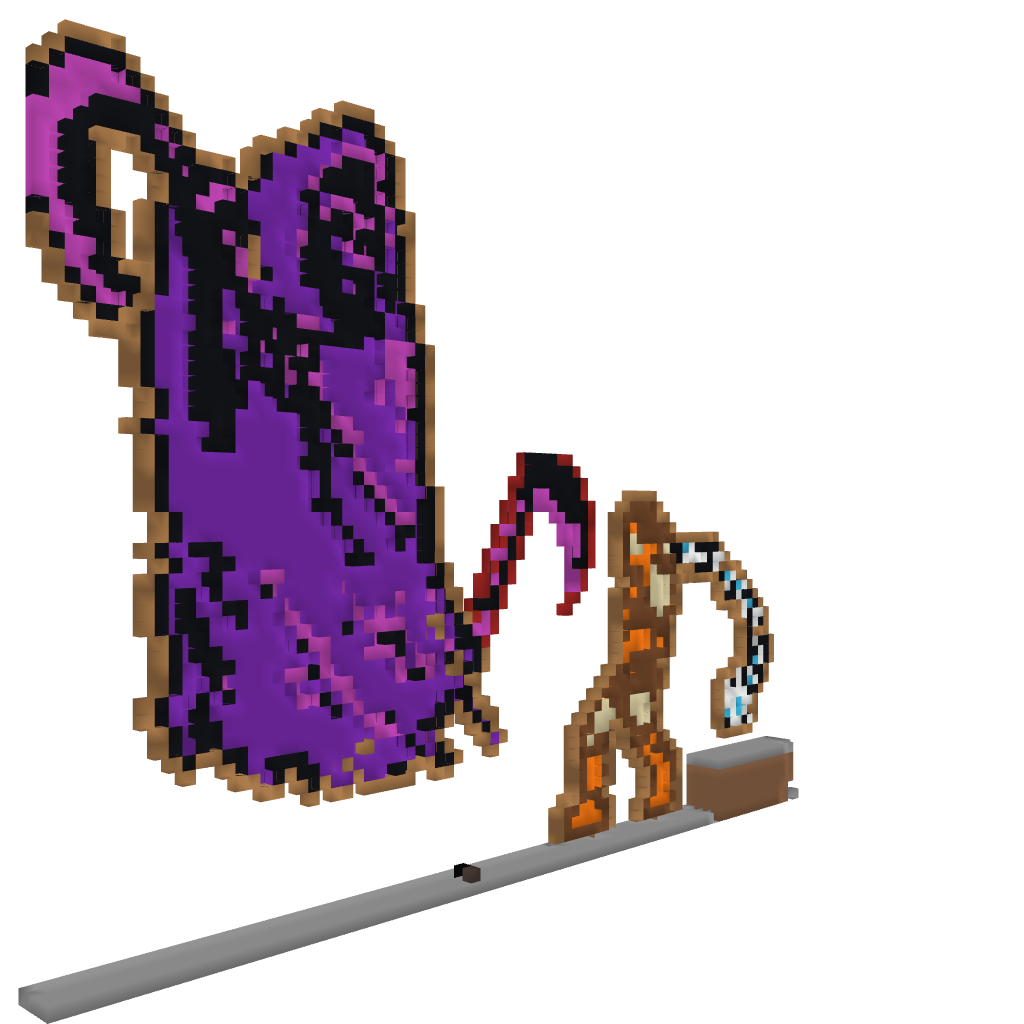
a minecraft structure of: Castlevania: Death vs Simon Belmont